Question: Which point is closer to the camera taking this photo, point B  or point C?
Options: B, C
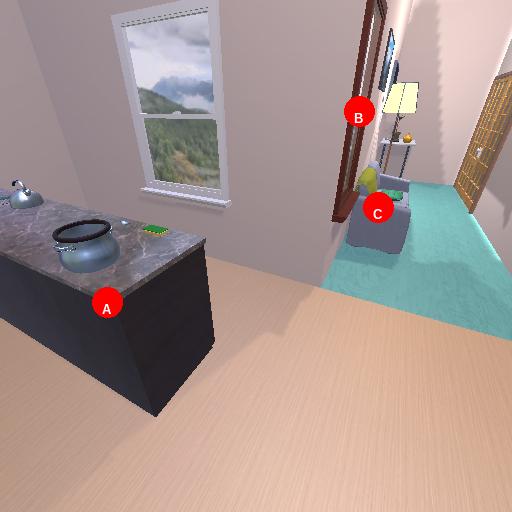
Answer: B